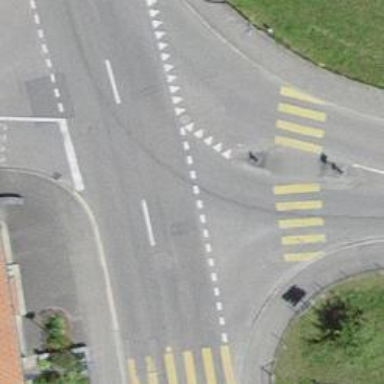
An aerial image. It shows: Road with "give way" sign.